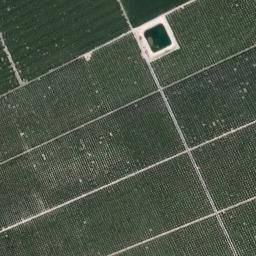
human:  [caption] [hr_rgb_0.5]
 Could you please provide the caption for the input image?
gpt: There are many neat rows of rectangular farmlands .

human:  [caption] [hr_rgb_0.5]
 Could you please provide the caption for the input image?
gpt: Dozens of neatly arranged green rectangular farm fields .

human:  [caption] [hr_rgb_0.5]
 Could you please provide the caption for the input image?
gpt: There are some green rectangular farmland .

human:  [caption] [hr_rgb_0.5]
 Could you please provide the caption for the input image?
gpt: Some green rectangular farmlands are arranged in neat rows .

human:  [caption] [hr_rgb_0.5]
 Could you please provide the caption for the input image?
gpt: There are some paths between the green rectangular farmlands .